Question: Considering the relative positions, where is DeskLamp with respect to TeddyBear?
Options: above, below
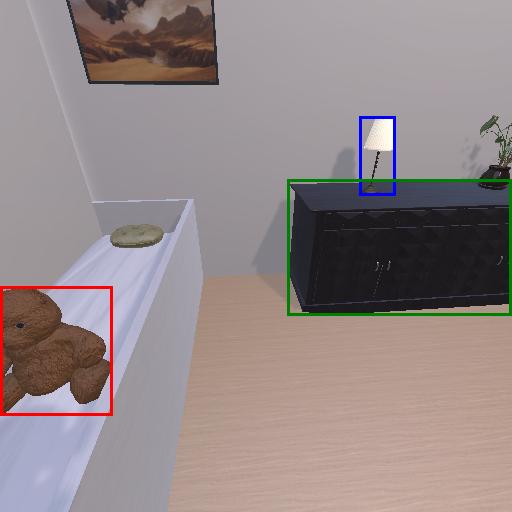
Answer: above